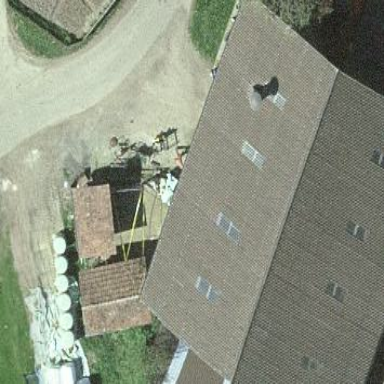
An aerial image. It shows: Barn.